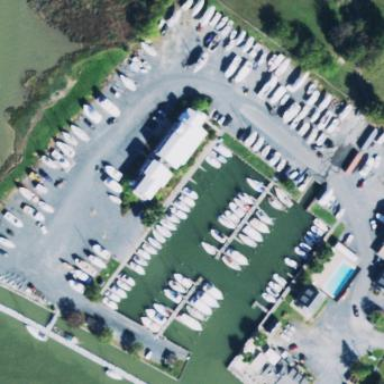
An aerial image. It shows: Marina on leisure land.